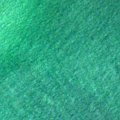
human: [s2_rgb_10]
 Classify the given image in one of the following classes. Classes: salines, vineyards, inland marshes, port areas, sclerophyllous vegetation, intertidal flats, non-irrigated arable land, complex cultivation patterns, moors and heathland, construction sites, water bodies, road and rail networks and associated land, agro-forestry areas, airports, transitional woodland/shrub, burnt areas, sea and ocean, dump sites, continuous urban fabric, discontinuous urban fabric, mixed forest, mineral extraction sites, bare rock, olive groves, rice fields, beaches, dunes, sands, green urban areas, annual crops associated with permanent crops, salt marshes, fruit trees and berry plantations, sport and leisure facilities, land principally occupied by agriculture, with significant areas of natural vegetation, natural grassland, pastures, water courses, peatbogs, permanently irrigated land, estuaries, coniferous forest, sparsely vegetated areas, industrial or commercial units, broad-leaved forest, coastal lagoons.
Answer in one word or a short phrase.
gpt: sea and ocean